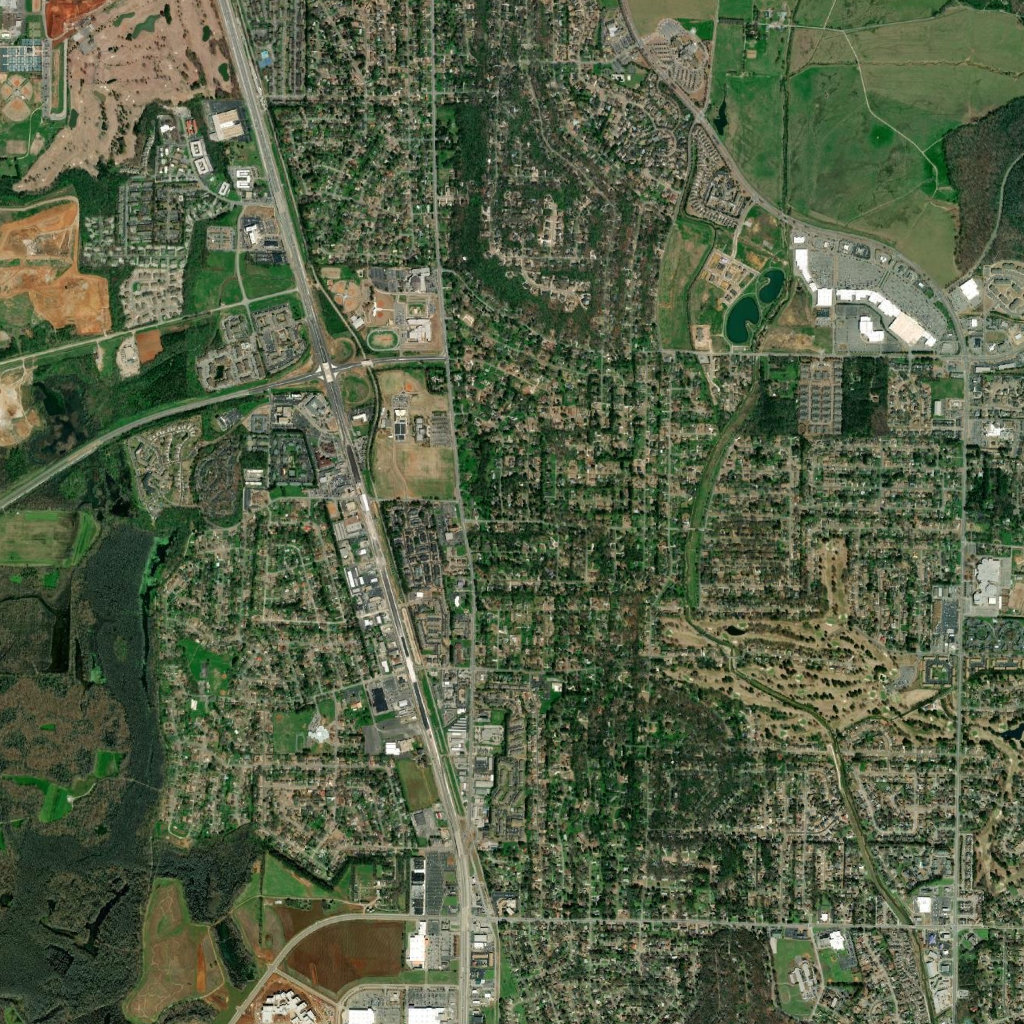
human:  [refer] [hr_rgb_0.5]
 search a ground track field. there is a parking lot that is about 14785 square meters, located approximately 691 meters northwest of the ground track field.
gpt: <box>[[35, 32, 38, 34, 0]]</box>